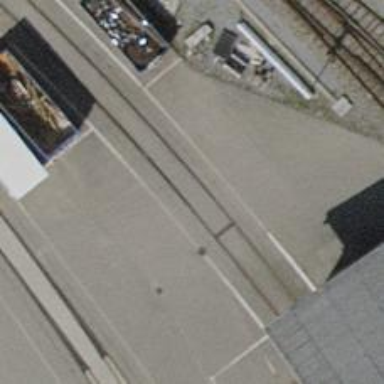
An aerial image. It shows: Level crossing along the railway.